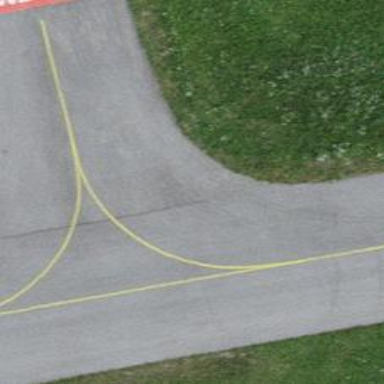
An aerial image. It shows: Image of taxiway at airport.